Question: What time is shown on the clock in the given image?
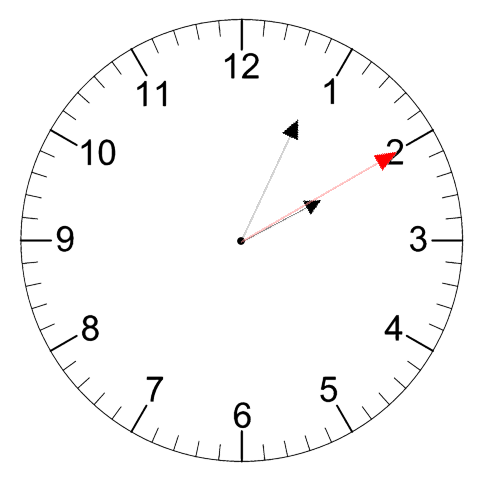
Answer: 02:04:10